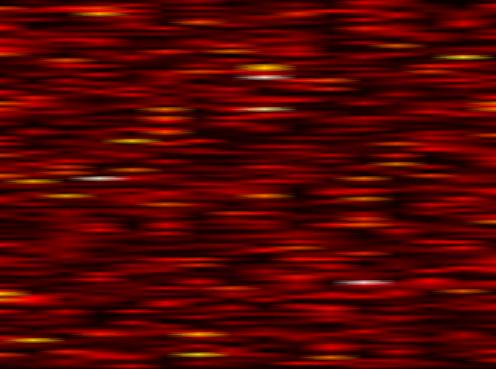
Label: FOFDM